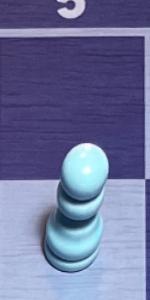
Label: Pawn_White